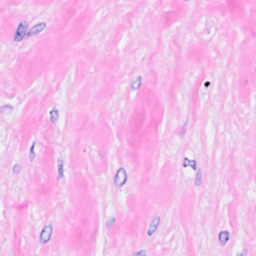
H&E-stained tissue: Breast